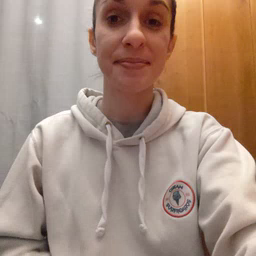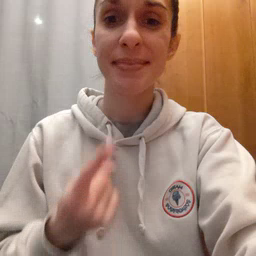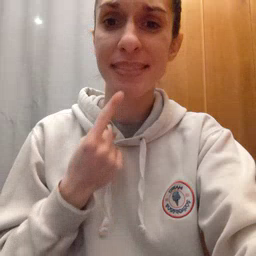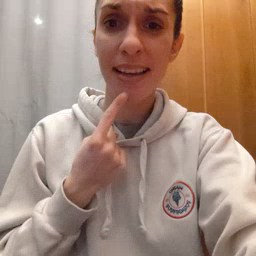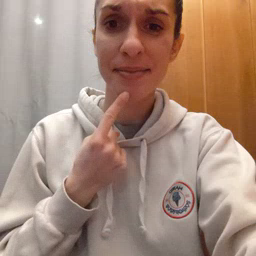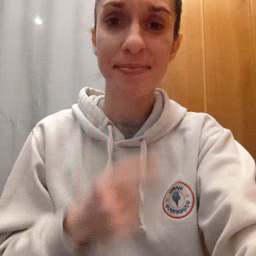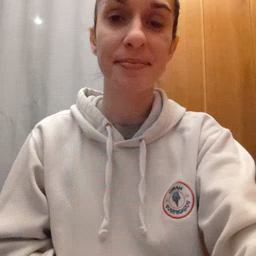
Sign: say